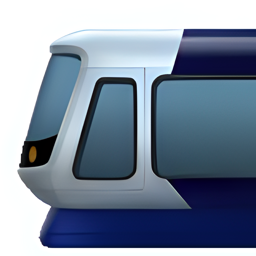
Name: light rail
Emoji: 🚈
Group: Travel & Places
Sub-group: transport-ground